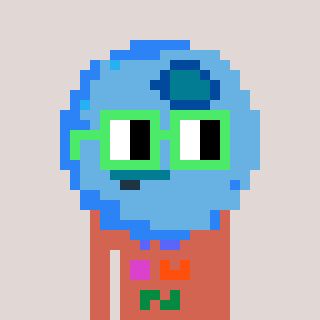
a pixel art character with square light green glasses, a blueberry-shaped head and a peachy-colored body on a warm background